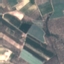
Label: PermanentCrop